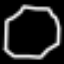
Label: octagon